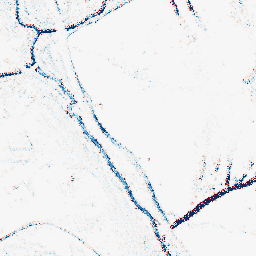
Category: morphological
Decomposition family: morphological_ellipse
Decomposition parameters: operation: closing
width: 5
height: 5
Upsampling method: regularized
Upsampling parameters: scale: 2
lambda_reg: 0.1
Upsampling scale: 2